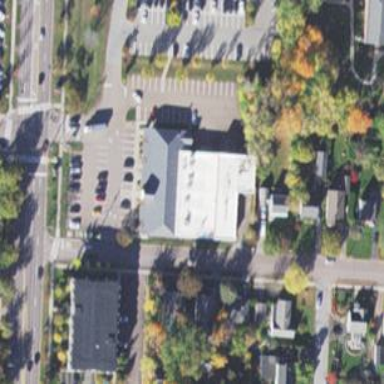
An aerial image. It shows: Post office.